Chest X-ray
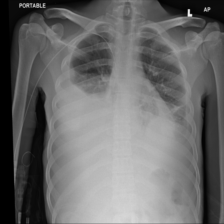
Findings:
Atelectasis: negative
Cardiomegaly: negative
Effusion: positive
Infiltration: negative
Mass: negative
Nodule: negative
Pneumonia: negative
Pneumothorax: negative
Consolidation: negative
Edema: negative
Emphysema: negative
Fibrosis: negative
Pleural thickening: negative
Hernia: negative